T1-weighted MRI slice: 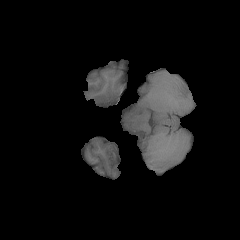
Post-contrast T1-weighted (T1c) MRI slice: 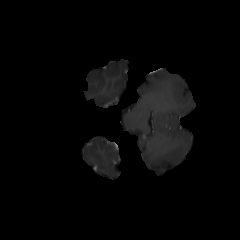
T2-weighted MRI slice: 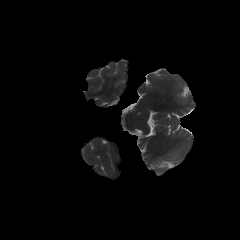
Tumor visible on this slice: no